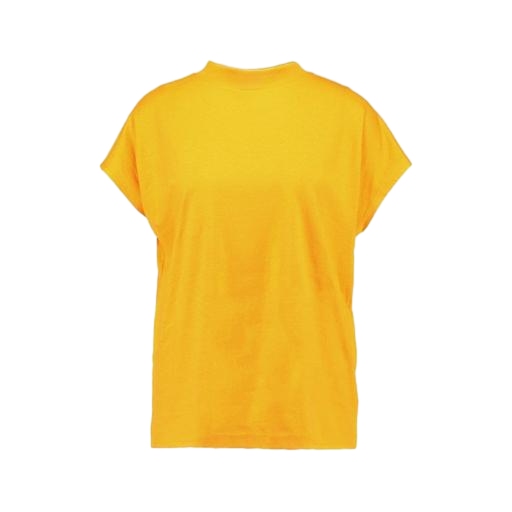
yellow iconic women's round neck t-shirt, yellow tee, cap-sleeve tee, white background